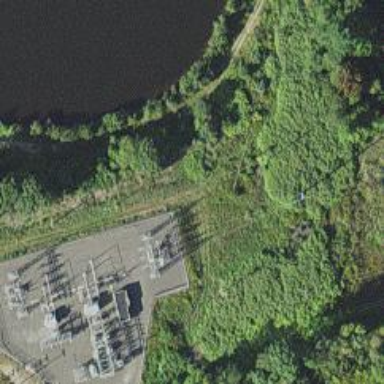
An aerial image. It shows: Switch used for power control.